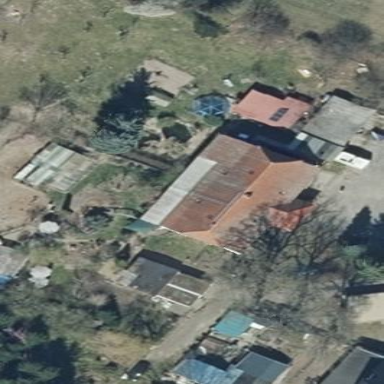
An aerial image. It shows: Residential building with flat red roof.